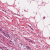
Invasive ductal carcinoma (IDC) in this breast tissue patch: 0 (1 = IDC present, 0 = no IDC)